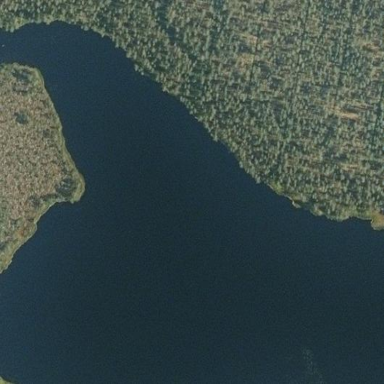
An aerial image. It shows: Beautiful lake surrounded by nature.